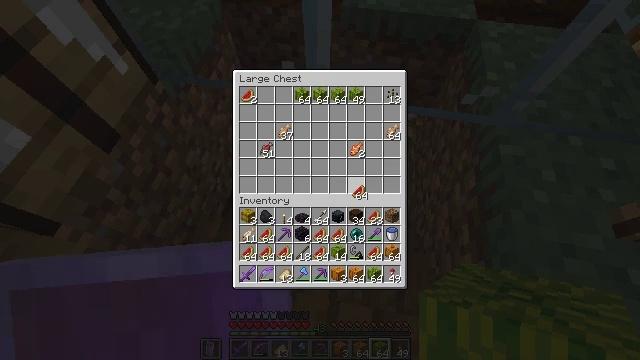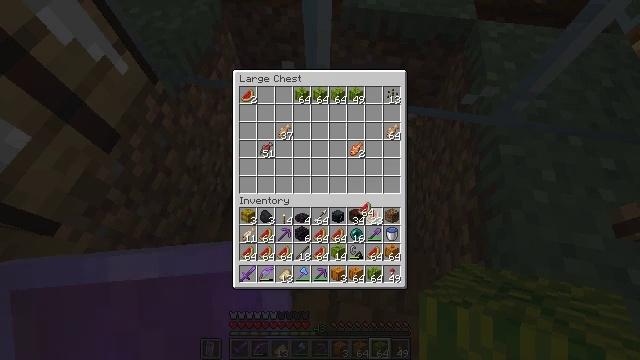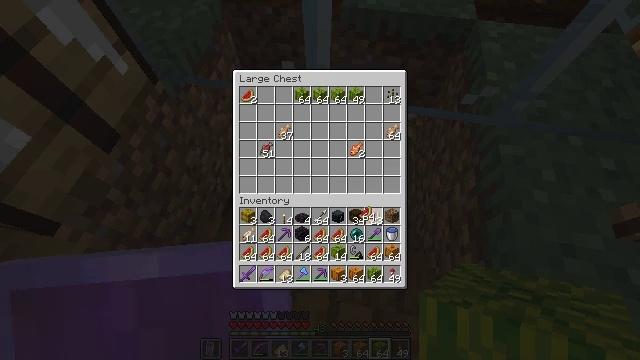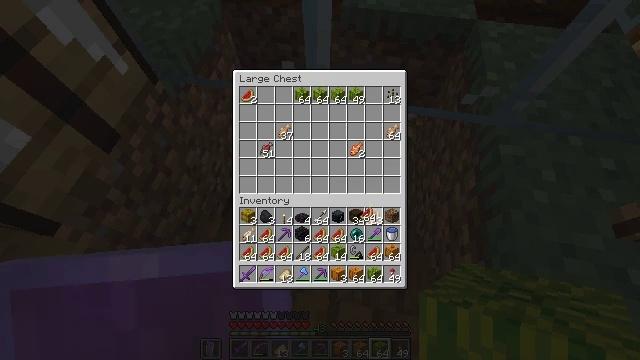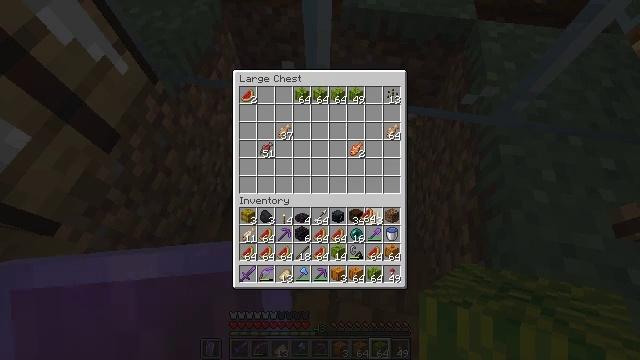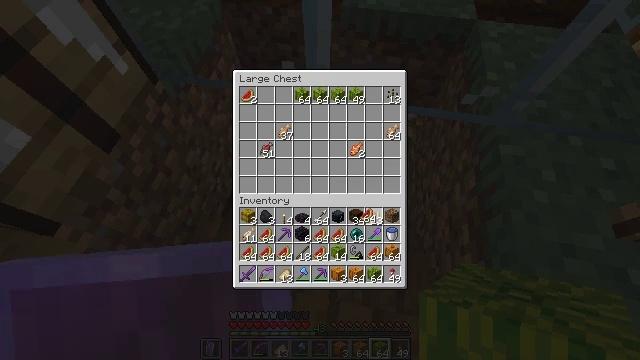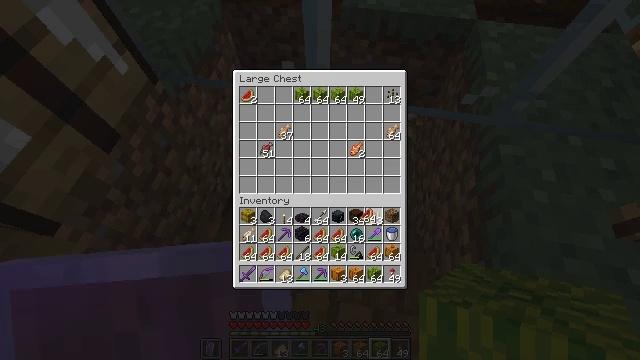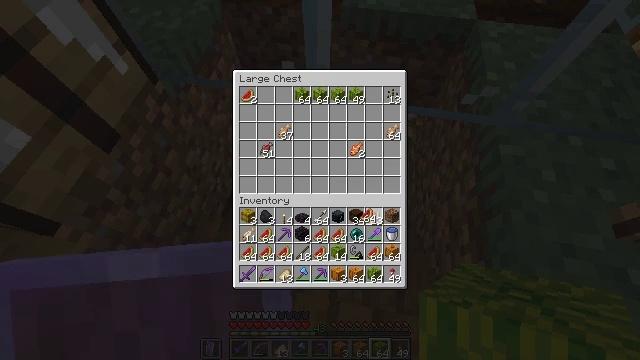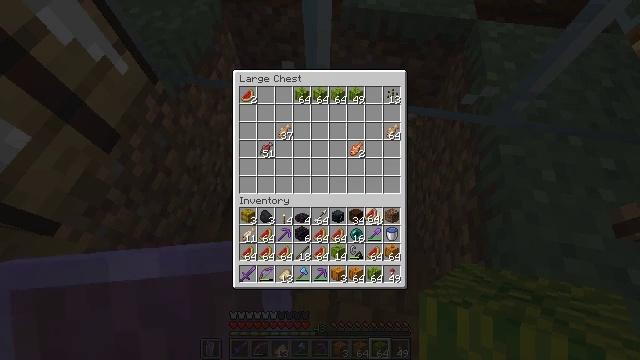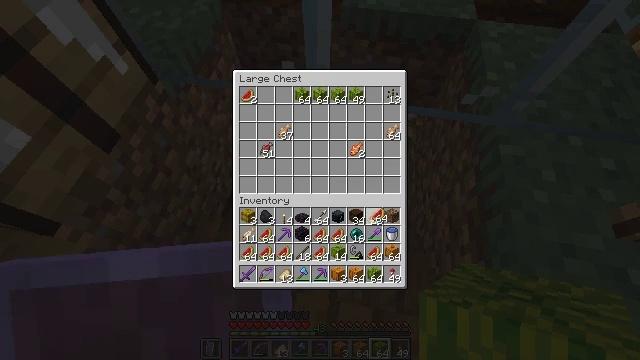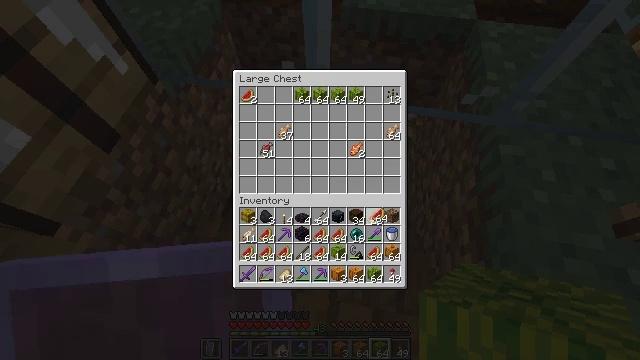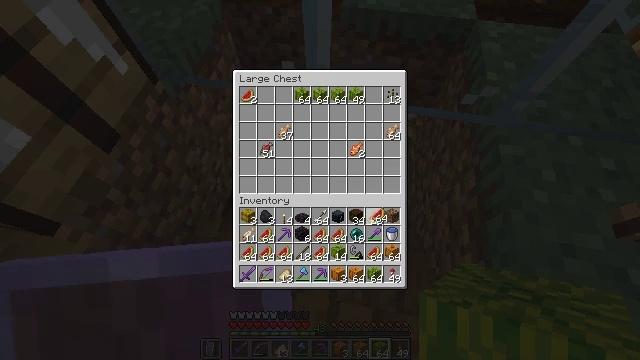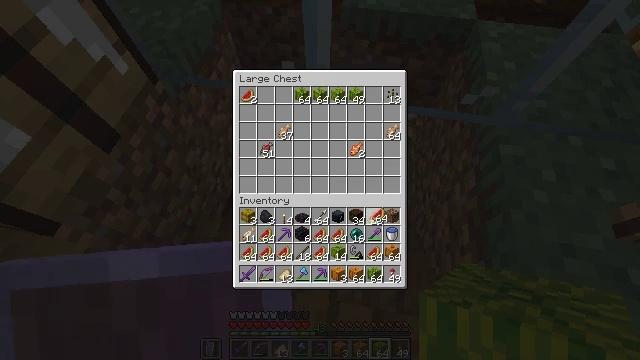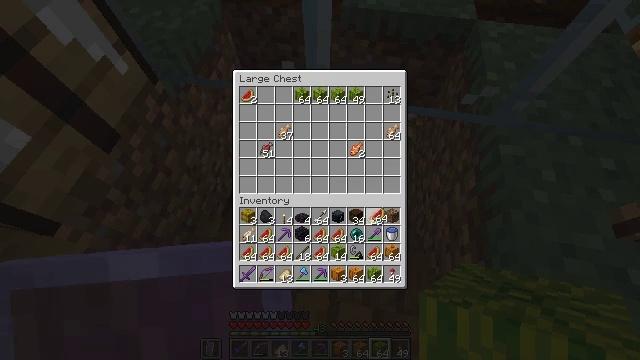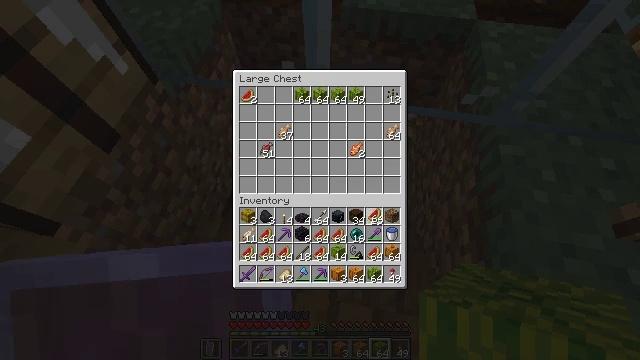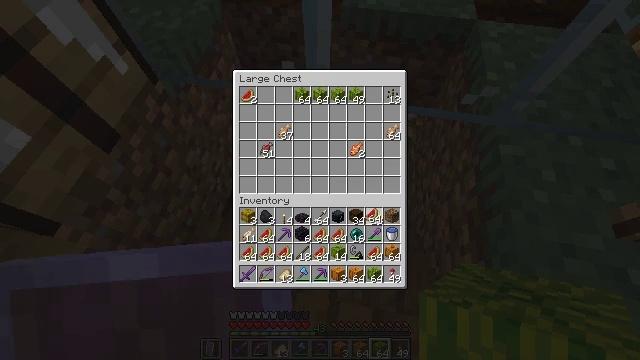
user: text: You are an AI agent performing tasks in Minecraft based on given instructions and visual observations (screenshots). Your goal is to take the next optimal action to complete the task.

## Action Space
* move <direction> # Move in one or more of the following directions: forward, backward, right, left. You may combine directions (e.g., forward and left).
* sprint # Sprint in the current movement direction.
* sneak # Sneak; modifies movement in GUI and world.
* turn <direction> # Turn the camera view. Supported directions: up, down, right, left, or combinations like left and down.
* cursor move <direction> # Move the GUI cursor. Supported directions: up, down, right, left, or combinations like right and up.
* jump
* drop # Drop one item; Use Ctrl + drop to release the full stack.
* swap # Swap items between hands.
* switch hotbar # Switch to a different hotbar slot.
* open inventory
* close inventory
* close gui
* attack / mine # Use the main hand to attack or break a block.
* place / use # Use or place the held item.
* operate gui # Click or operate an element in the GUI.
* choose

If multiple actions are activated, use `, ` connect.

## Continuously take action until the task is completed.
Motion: motion action
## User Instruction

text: Interact with the crafting table to obtain the melon.
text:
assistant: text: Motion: turn down
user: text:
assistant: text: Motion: no_op
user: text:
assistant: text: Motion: no_op
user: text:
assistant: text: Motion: no_op
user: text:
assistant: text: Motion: no_op
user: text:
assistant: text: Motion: no_op
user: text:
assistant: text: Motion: no_op
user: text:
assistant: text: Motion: no_op
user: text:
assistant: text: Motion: turn right
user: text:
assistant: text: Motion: no_op
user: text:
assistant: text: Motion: no_op
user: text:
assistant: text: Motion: no_op
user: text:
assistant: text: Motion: no_op
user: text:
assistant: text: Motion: no_op
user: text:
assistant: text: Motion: no_op
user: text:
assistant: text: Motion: no_op
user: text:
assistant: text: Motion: no_op
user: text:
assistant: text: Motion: no_op
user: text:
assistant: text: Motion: no_op
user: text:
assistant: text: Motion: attack / mine
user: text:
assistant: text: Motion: attack / mine
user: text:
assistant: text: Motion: attack / mine
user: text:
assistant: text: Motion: no_op
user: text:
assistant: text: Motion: no_op
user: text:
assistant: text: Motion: no_op
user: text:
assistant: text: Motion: no_op
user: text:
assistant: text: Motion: no_op
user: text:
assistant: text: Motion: no_op
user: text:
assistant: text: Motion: no_op
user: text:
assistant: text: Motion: no_op